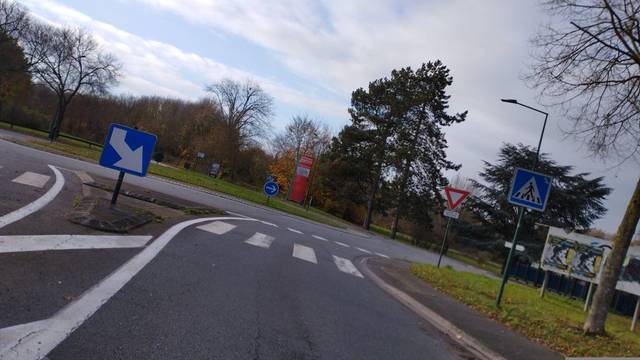
Region: France
Coordinates: 50.299, 2.816